Aerial crown-view tile of a tropical tree (Barro Colorado Island, Panama), acquired 20250818:
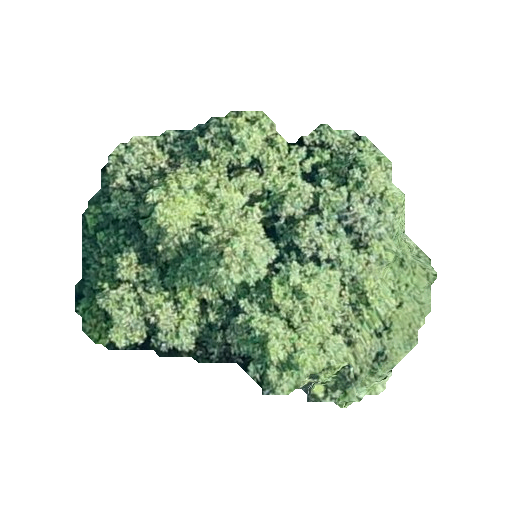
Species: Hieronyma alchorneoides
GBIF accepted scientific name: Hieronyma alchorneoides
Crown area: 111.025 m²